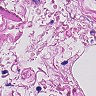
Metastatic tissue present: no